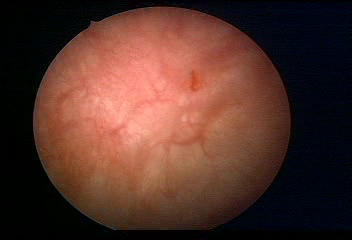
Modality: WLC
Class: Normal mucosa
Bladder cancer association: No